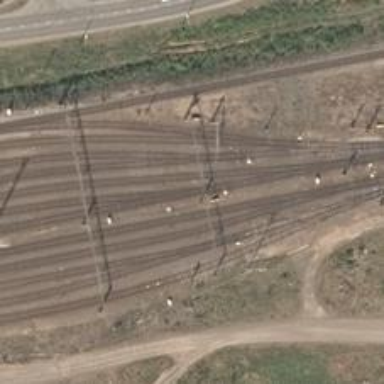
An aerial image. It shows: Rail yard with electrified contact lines for the railway.